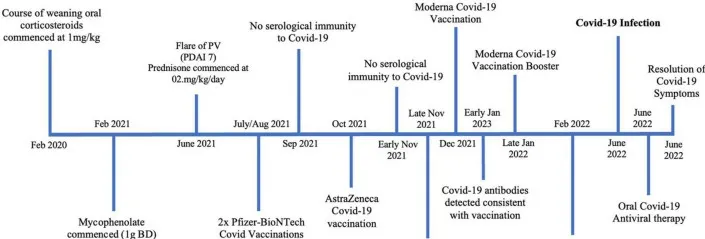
Timeline summary of patient two's disease course.
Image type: chart (chart)